Field crop: maize
Growth stage: 2
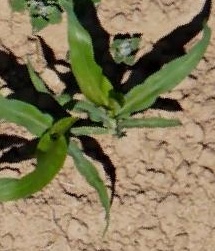
Species: maize